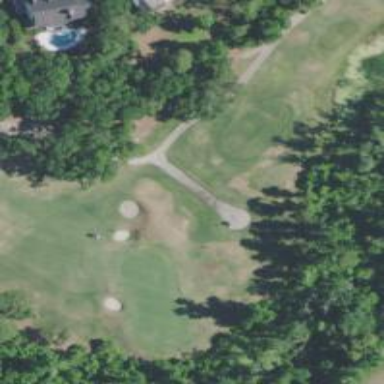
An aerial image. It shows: Pathway for golfing.